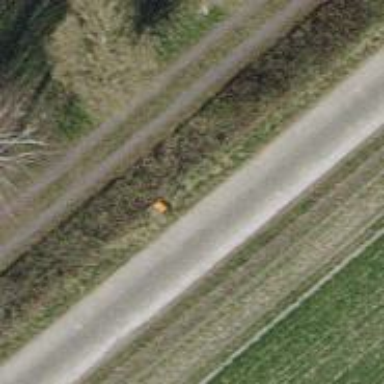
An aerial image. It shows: Pole with roof-covered pipeline marker.